Question: I've been using spritebuilder to play around with a few design ideas. I recently upgraded xcode to xcode 6 and my node positions have ended up being a bit screwy. I was wondering if anyone else is having these issues.
What I get on spritebuilder vs how it ends up looking like on ios simulator

Deploying to an actual ios device with ios 7 works correctly.
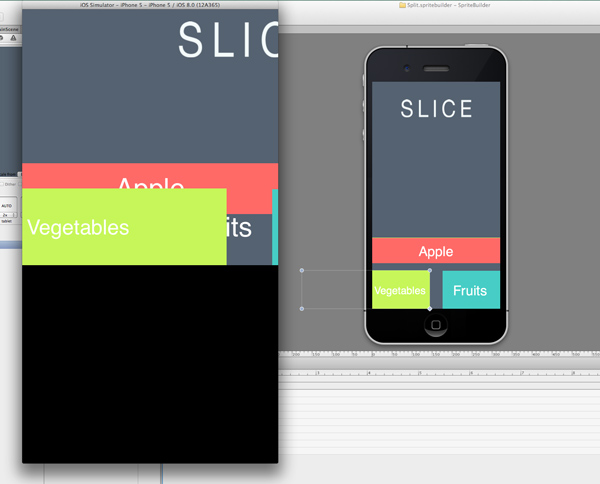
Answer: I managed to find a solution to the problem. unchecking all deivce orientations and checking protrait in xcode resolved it. I think somewhere along the way, spritebuilder is having difficulty setting correct device orientation on the new xcode.
##